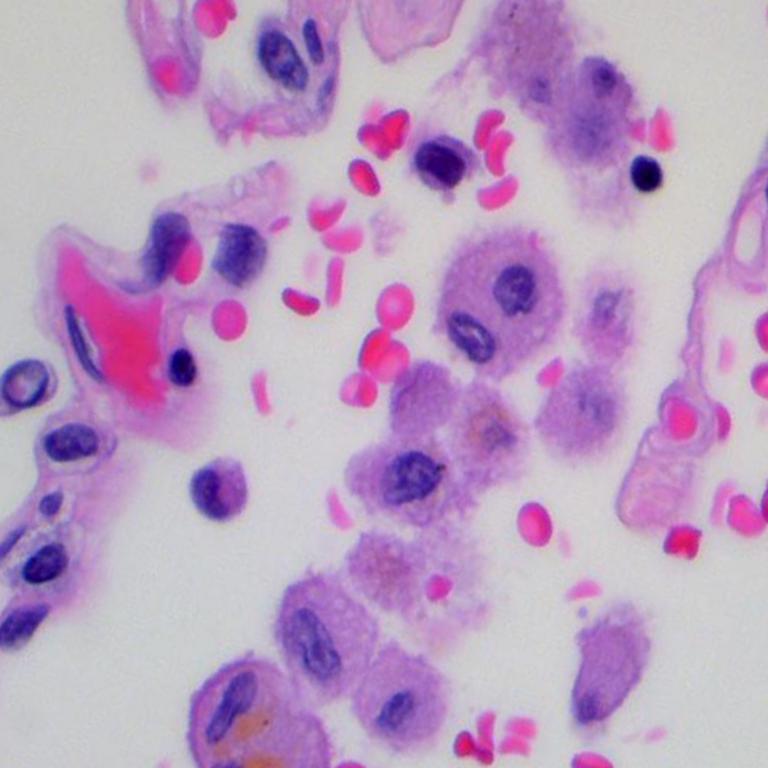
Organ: lung
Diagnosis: benign